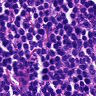
Metastatic tissue present: no